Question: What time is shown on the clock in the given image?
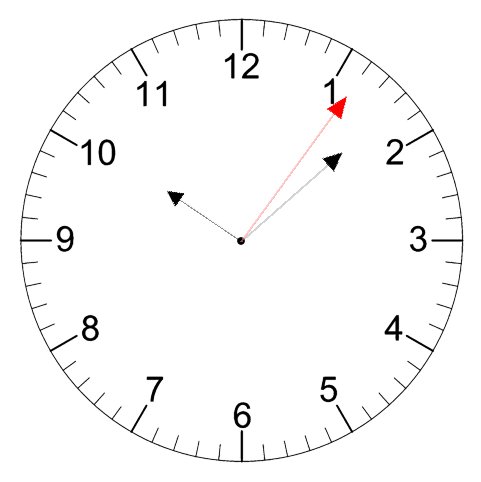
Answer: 10:08:06